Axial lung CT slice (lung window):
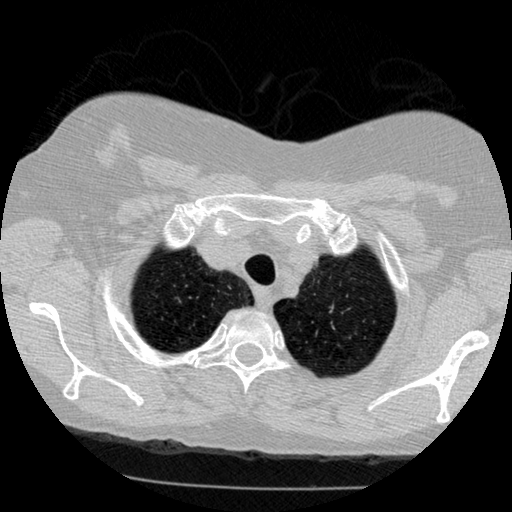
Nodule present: no